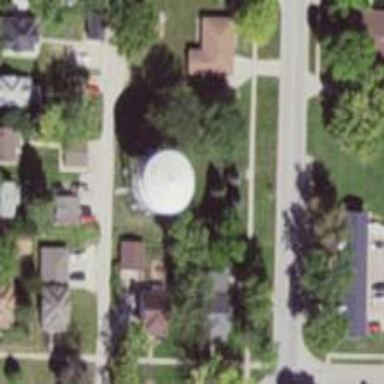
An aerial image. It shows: Water tower that is man-made.